Field crop: tomato
Growth stage: 1
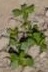
Species: portulaca